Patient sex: M
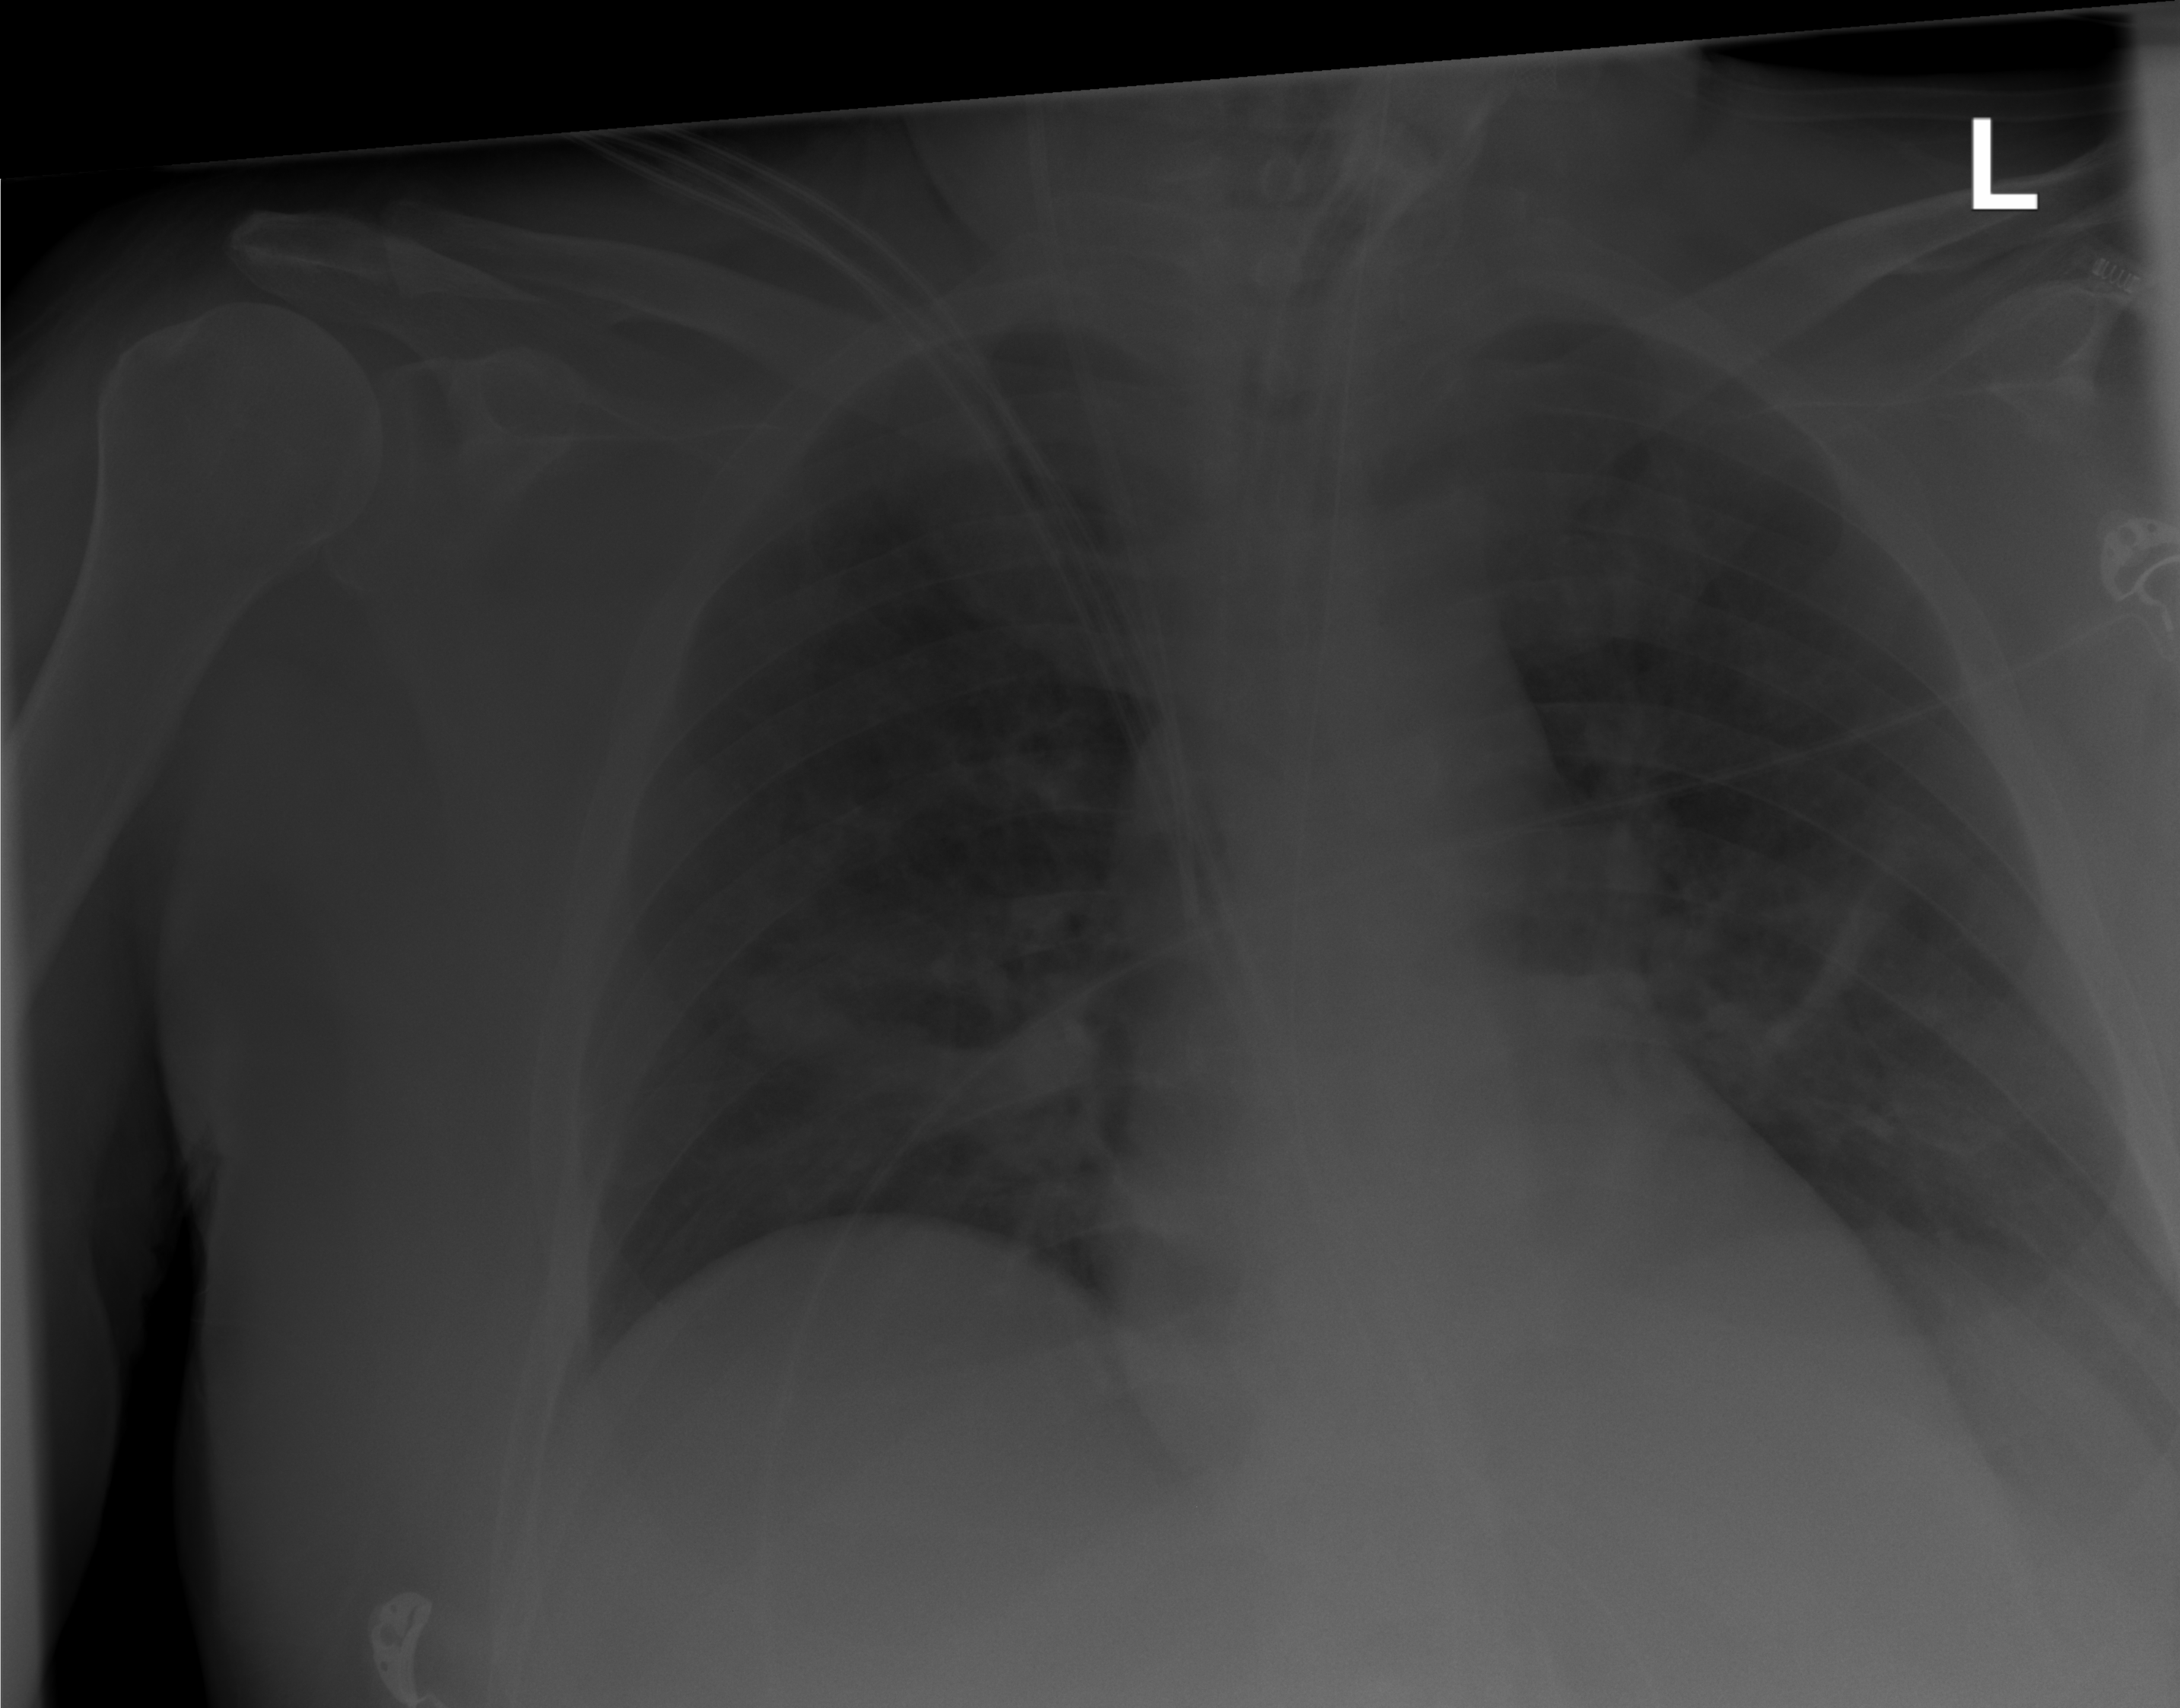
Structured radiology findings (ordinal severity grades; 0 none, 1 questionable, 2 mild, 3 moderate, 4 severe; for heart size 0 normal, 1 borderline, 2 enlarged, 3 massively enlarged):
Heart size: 0
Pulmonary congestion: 0
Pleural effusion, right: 0
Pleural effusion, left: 0
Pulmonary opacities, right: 1
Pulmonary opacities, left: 1
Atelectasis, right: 1
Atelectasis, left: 0